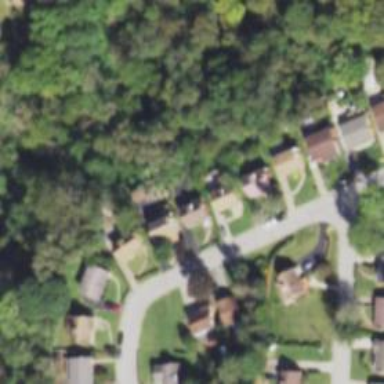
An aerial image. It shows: Driveway.